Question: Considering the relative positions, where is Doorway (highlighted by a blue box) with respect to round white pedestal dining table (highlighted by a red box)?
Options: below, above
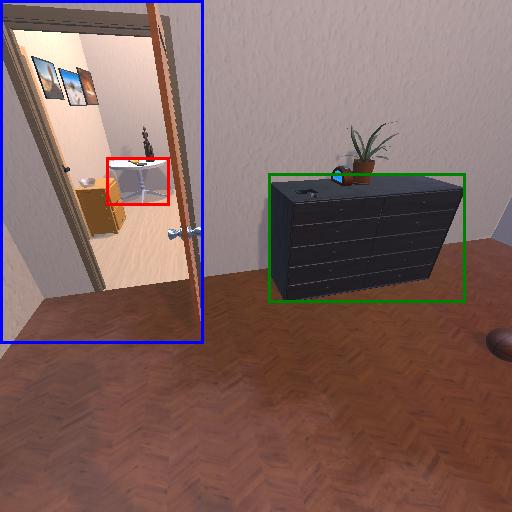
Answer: below